Field crop: tomato
Growth stage: 2
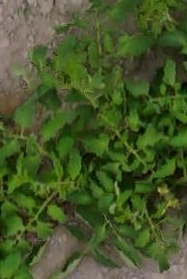
Species: tomato